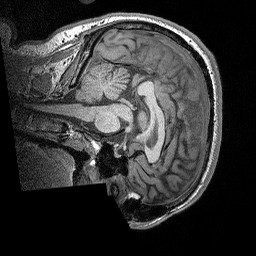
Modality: T1w
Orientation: sagittal
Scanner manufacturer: siemens
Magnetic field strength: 3 T
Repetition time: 2.3 s
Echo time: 0.00298 s